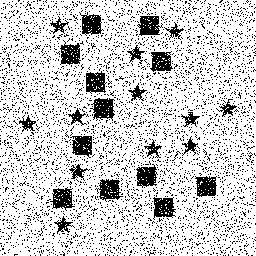
Squares: 12
Triangles: 0
Stars: 12
Total shapes: 24